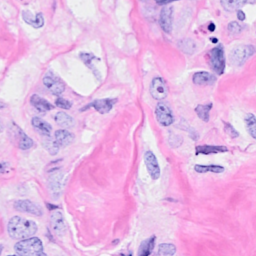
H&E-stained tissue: Breast